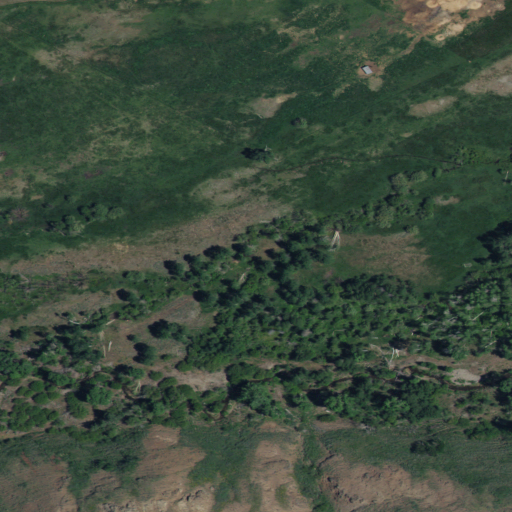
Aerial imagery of valley in Idaho named Buck Canyon containing herbaceous wetlands, shrub, woody wetlands, evergreen forest, and open development